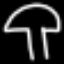
Label: mushroom